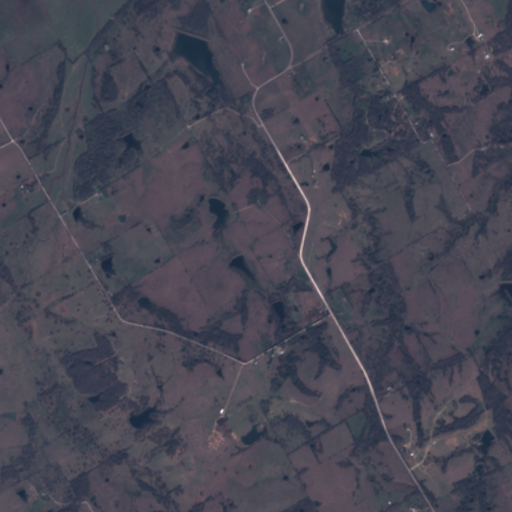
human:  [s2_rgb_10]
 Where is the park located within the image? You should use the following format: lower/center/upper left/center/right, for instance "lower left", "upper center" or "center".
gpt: The park is located in the lower center of the image.
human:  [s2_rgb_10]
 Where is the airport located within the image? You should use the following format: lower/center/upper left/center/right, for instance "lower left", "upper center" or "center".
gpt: There is no airport in the image.